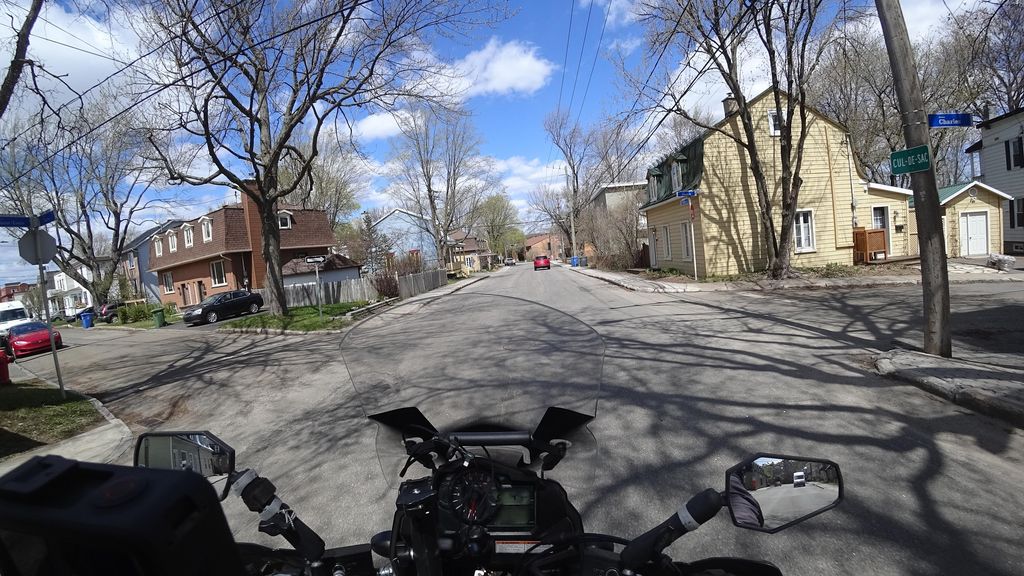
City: quebec_city